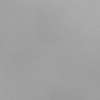
Label: dusty